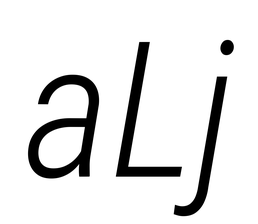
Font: Roboto-Italic_Condensed_Light_Italic